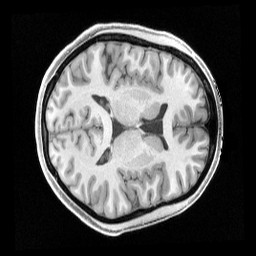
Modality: T1w
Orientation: axial
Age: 26
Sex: female
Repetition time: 2.4 s
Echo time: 0.00222 s